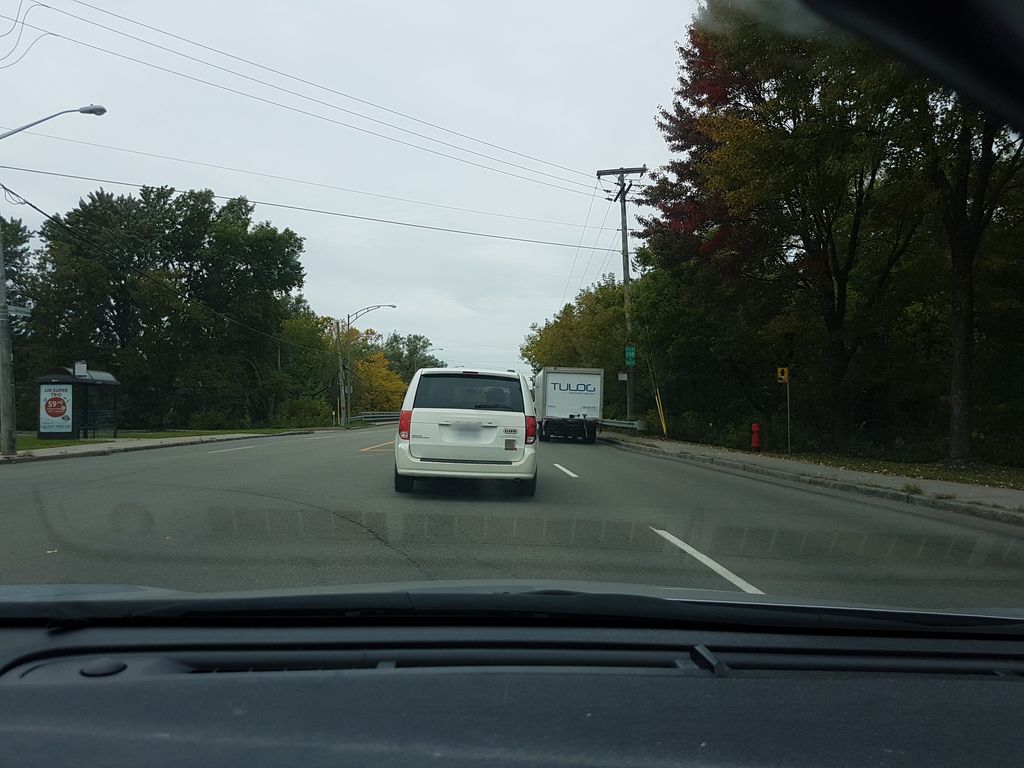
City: quebec_city